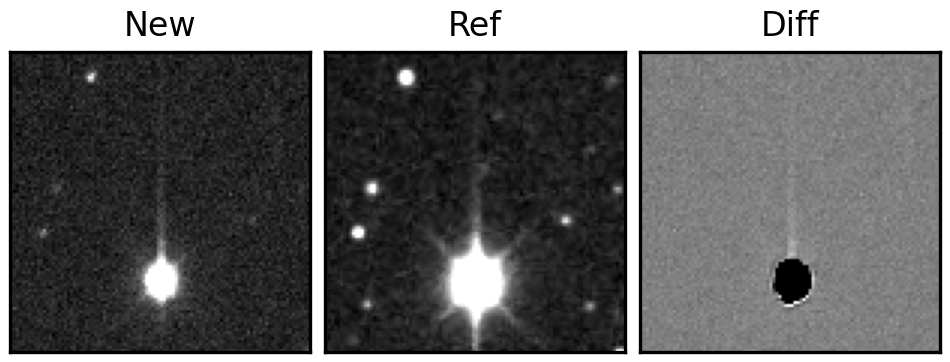
Label: bogus